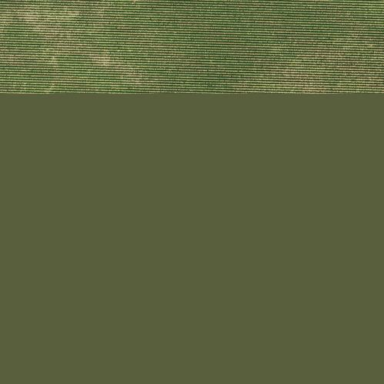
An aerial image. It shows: Beautiful vineyard in the countryside.